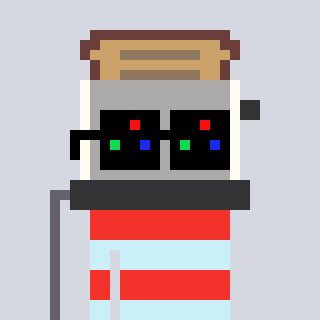
a pixel art character with square black sunglasses, a toaster-shaped head and a cold-colored body on a cool background